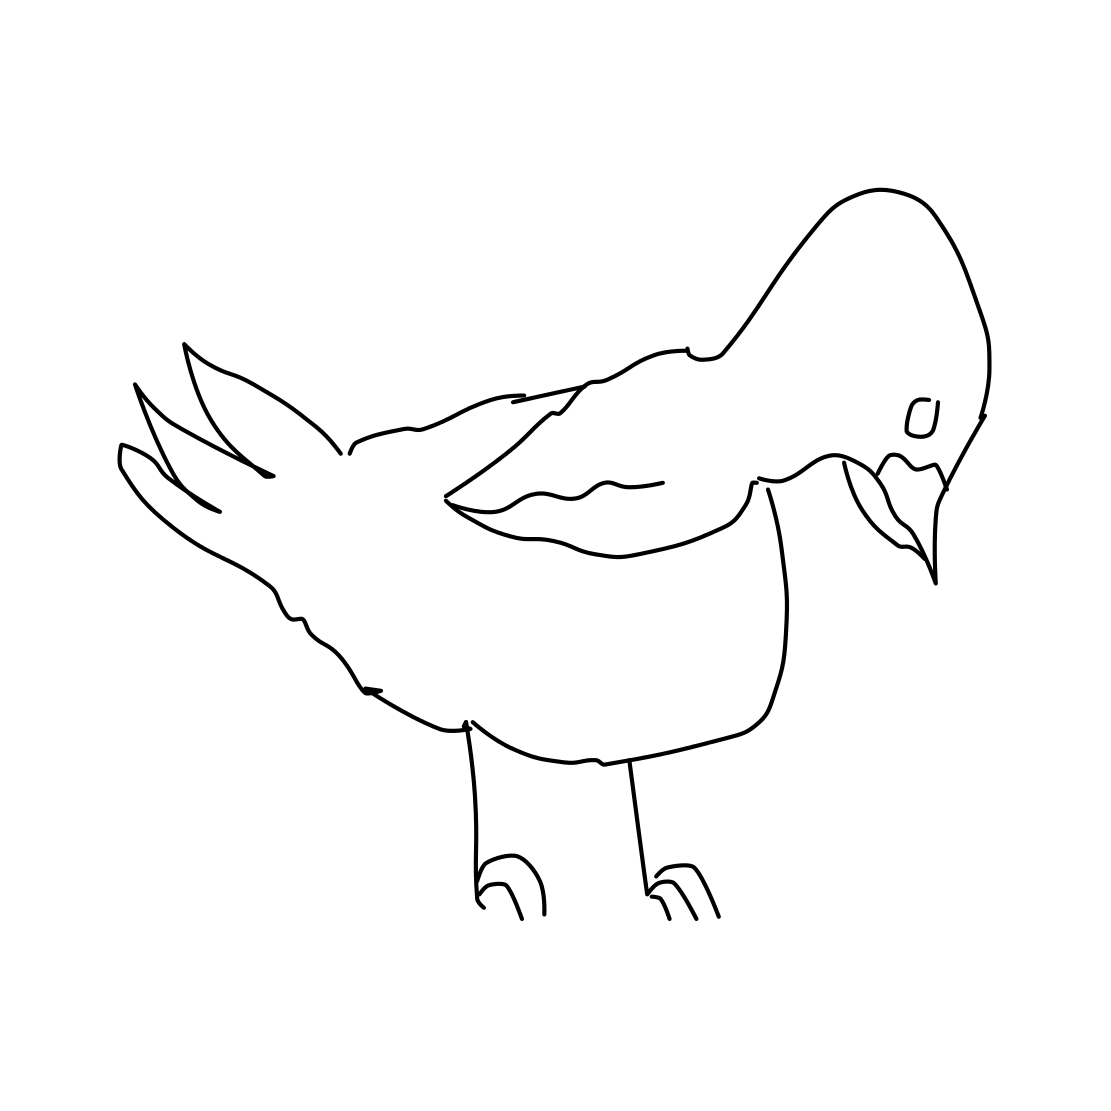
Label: standing bird